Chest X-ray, AP view. Patient: 35 years old, sex M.
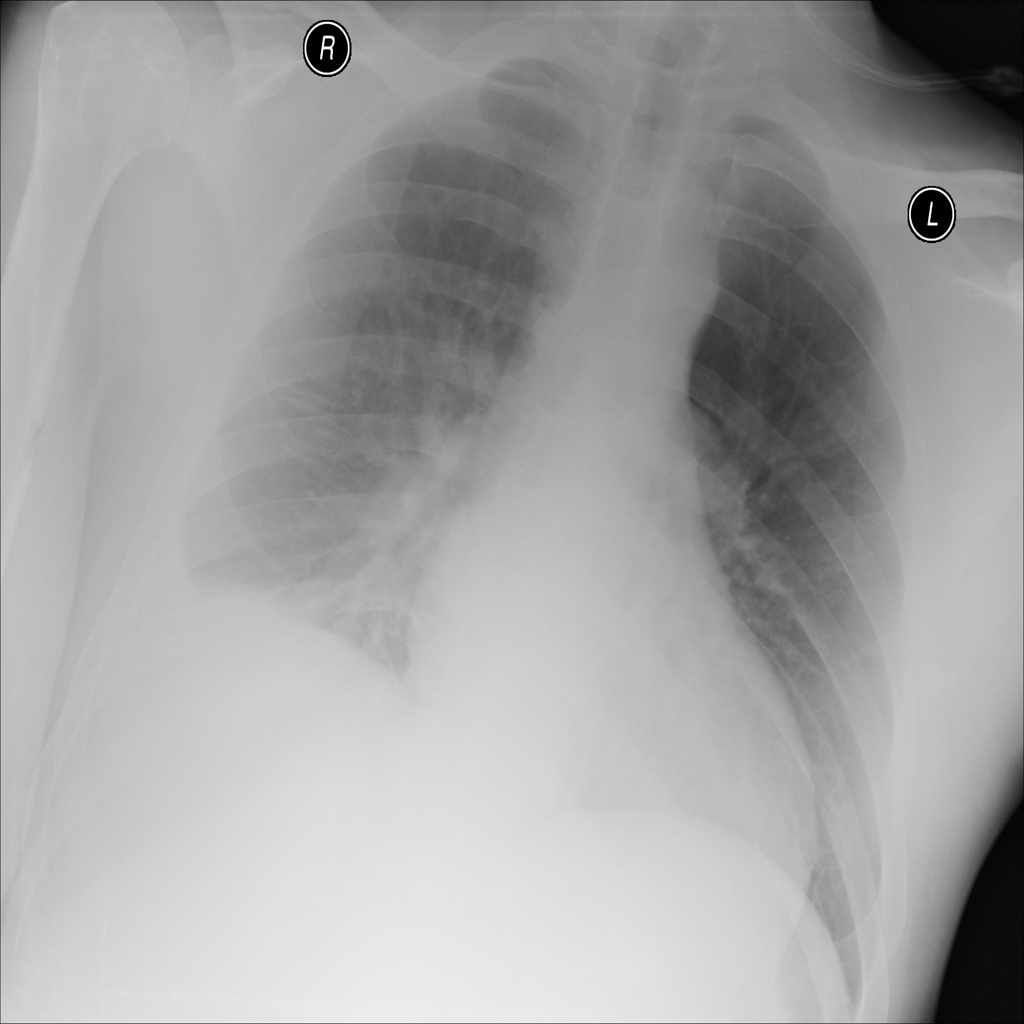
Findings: Atelectasis, Effusion, Infiltration